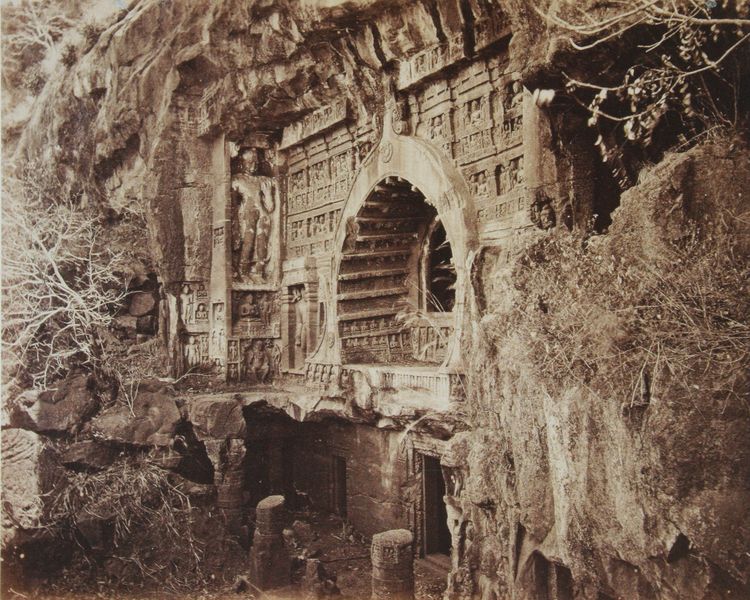
Titel: Rock Caves and Temples at AJUNTA, Bombay, front of Cave 26 (No. 467)
Künstler: John Edward Saché
Standort: München
Institution: Sammlung Dietmar Siegert
Schlagwörter: akt, baum, mann, nackt, äste, braun, fenster, grau, schmuck, schwarz, säule, säulen, tür, weiss, dach, gebäude, gras, haus, muster, ornament, wand, architektur, sockel, stein, steine, tod, gräser, halme, natur, strauch, zweige, busch, büsche, gebüsch, figur, höhle, wald, rund, skulptur, statue, balkon, relief, schrift, bogen, fassade, reisig, trocken, fels, felswand, verlassen, mauer, bank, sepia, figuren, verzierung, kammer, tor, foto, fotografie, photographie, stümpfe, eingang, nische, ruine, dürr, orient, palast, moos, asien, schwarz weiss, loch, ruinen, altar, photo, halbrund, fries, gemäuer, skulpturen, bewachsen, efeu, quader, farbfoto, grab, antik, griechisch, schwart, gesträuch, tempel, kassetten, kraut, verfallen, grabmal, ägyptisch, schwarzwei, sälen, blöcke, bruch, nischenfigur, skytisch, wildwuchs, geheim, indisch, inka, maya, überbleibsel, rest, runine, zugewachsen, kambodscha, gemeisselt